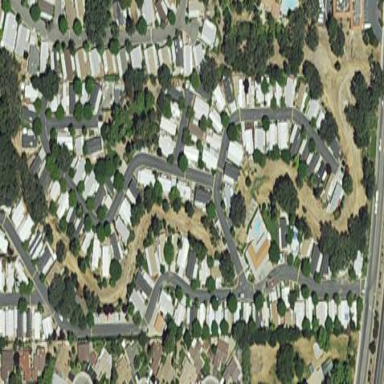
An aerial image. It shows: Residential area designated as mobile home park.